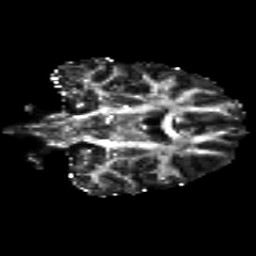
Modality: FA
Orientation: coronal
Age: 23
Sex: female
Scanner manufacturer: siemens
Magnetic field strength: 3 T
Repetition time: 8.8 s
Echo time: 0.085 s